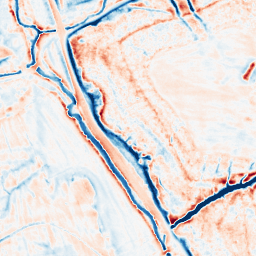
Category: multiscale
Decomposition family: dog_multiscale
Decomposition parameters: sigma_ratio: 1.4
n_scales: 6
base_sigma: 0.5
Upsampling method: quadratic
Upsampling parameters: scale: 8
Upsampling scale: 8